Aerial crown-view tile of a tropical tree (Barro Colorado Island, Panama), acquired 20241014:
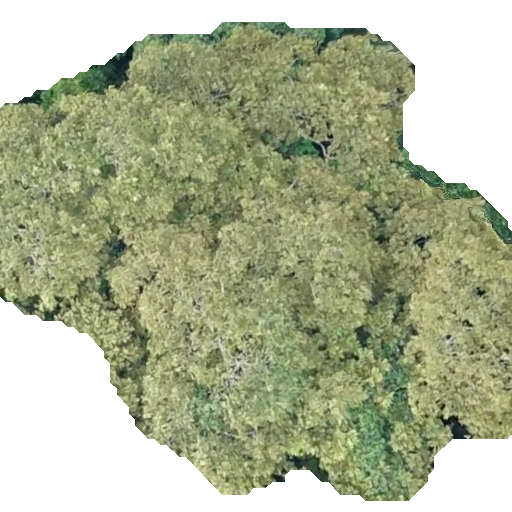
Species: Dipteryx oleifera
GBIF accepted scientific name: Dipteryx oleifera
Crown area: 308.048 m²